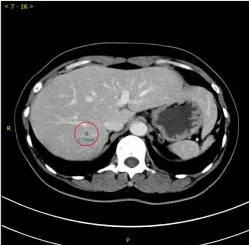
Comparison of enhanced CT prior to (June, 2019) and after (December, 2019) first-line treatment. (B) After 5 cycles of TCbH, shrinkage of the liver metastasis was observed; the diameter of the lesion was 6 mm.
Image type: radiology (ct)